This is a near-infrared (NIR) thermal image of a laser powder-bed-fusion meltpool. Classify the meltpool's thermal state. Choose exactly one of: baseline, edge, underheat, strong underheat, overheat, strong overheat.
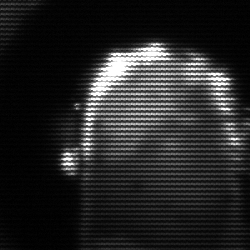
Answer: baseline